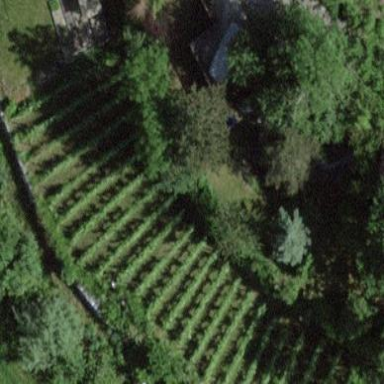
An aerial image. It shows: Vineyard where grapes are grown.